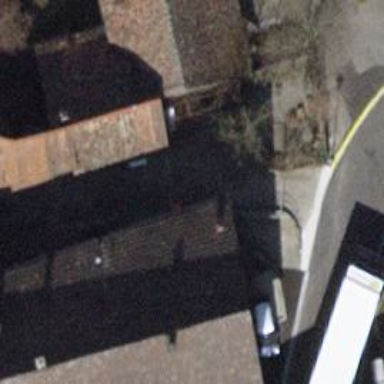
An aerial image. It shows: Shed.